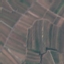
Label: PermanentCrop